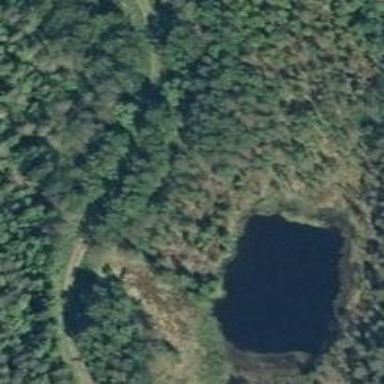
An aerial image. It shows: Beautiful lake surrounded by nature.